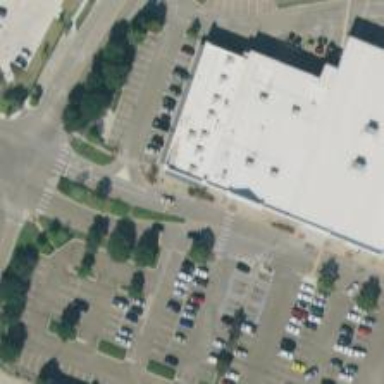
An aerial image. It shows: Retail building.